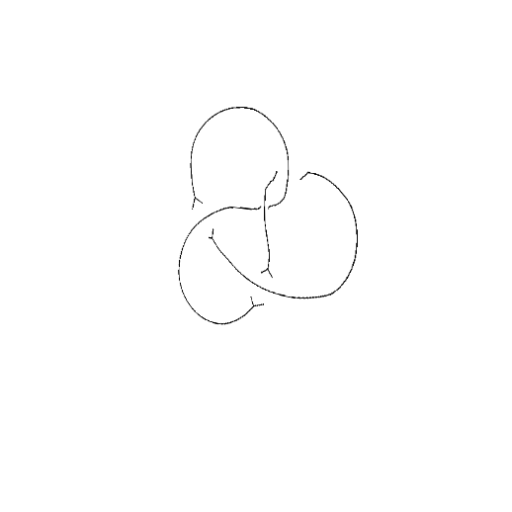
Crossing number: 4